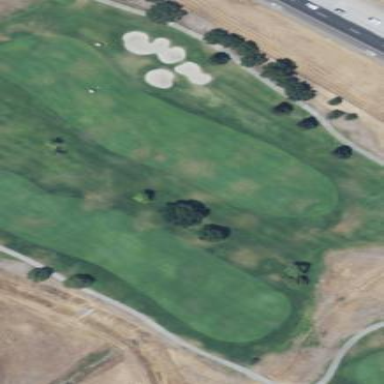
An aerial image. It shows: Golf fairway in the image.